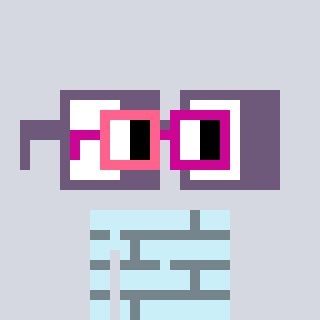
a pixel art character with square pink and red glasses, a glasses-shaped head and a cold-colored body on a cool background